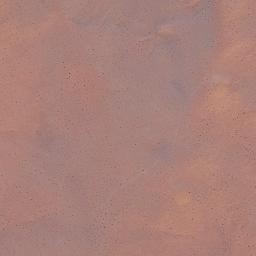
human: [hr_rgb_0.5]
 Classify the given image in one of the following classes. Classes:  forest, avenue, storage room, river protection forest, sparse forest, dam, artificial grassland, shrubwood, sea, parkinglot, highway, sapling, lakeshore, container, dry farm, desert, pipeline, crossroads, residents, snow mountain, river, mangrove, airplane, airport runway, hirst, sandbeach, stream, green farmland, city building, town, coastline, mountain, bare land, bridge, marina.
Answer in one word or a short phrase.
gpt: desert